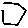
Label: hexagon